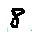
Label: 8